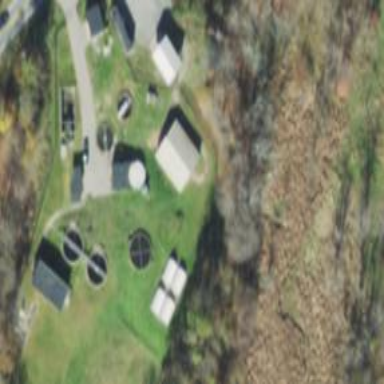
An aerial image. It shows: Wastewater plant.